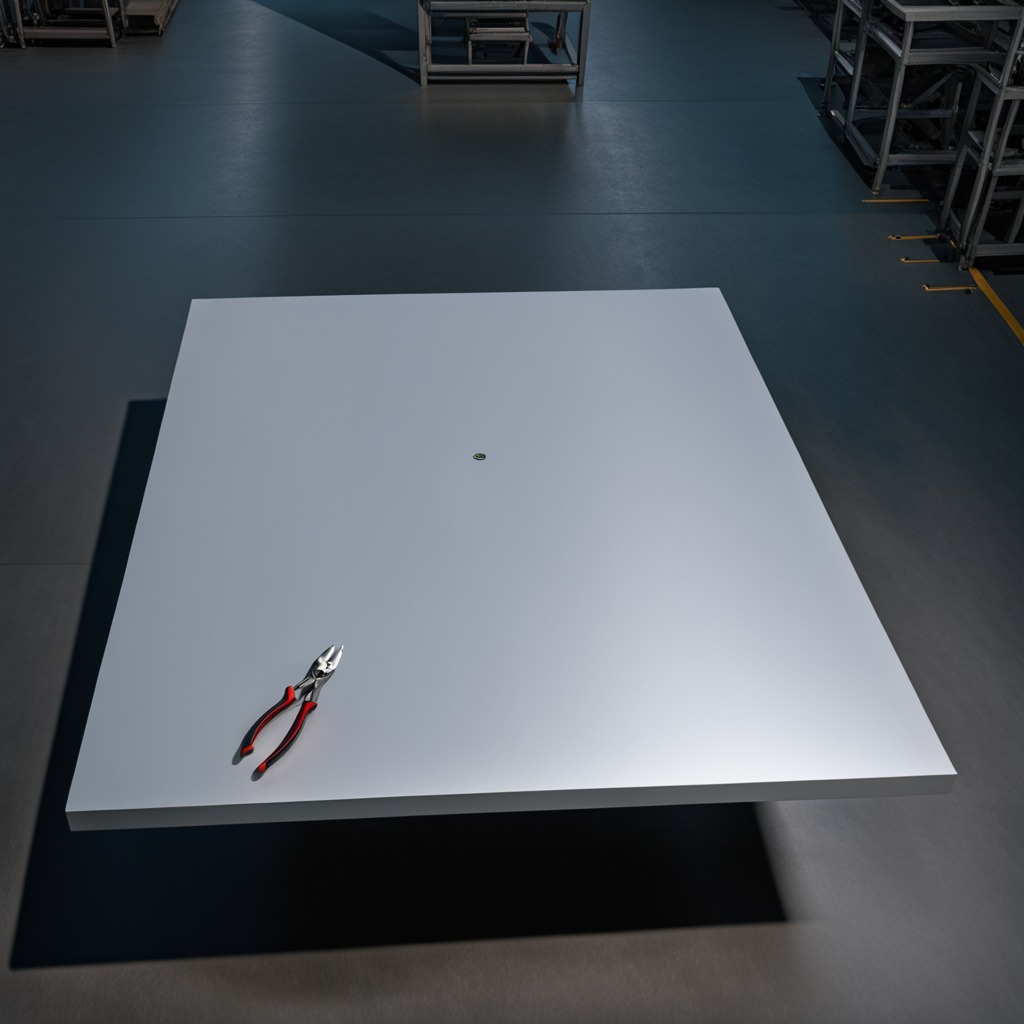
A plier is lying on the tabletop.